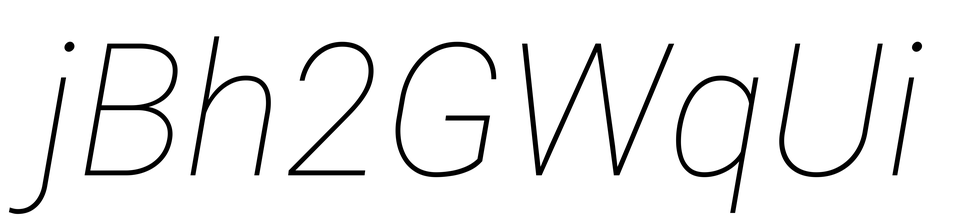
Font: Roboto-Italic_Thin_Italic